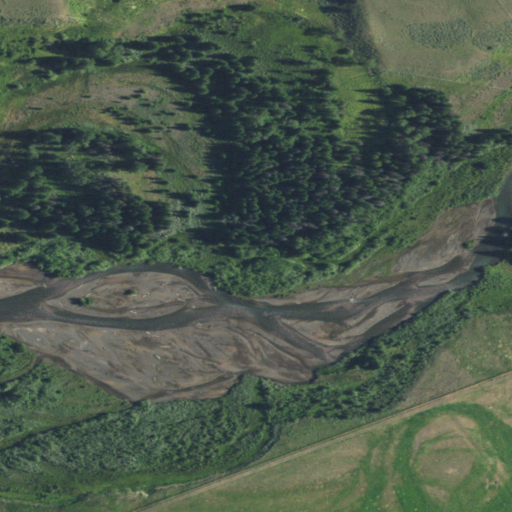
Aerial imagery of valley in Wyoming named White Mountain Gulch containing shrub, evergreen forest, woody wetlands, open water, herbaceous wetlands, grassland, and pasture